Aerial crown-view tile of a tropical tree (Barro Colorado Island, Panama), acquired 20240813:
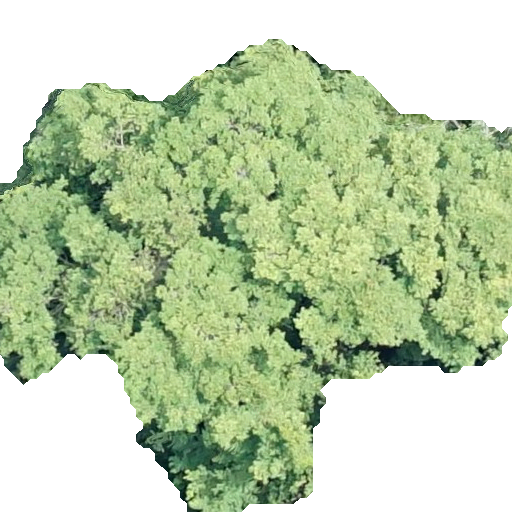
Species: Terminalia amazonia
GBIF accepted scientific name: Terminalia amazonica
Crown area: 259.766 m²